Interaction volume radius: 5 \u00c5
Interaction volume height: 15 \u00c5
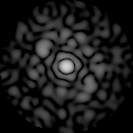
Disorder parameter: 0.824